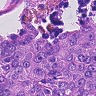
Metastatic tissue present: yes